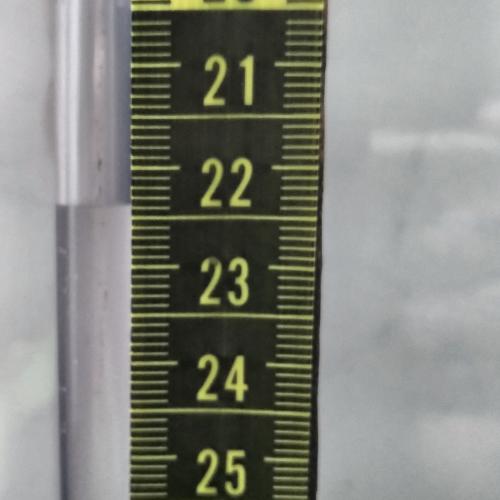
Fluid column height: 22.4 cm